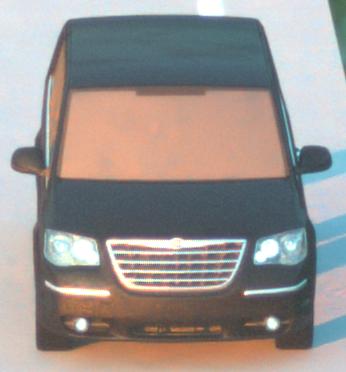
Make: Chrysler
Model: Grand Voyager 3.8
Detailed model: Grand Voyager
Model produced from: 2008/03
Model produced until: 2010/12
Doors: 5
Color: black
Road condition: dry road
Daytime: sunrise or sunset
Contrast: medium contrast